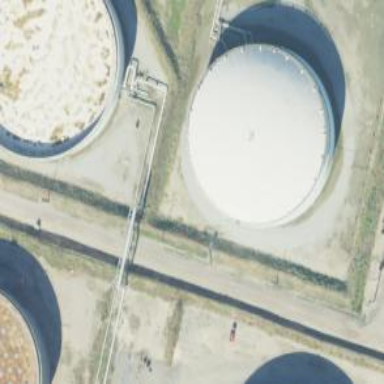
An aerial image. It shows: Storage tank that is man-made.